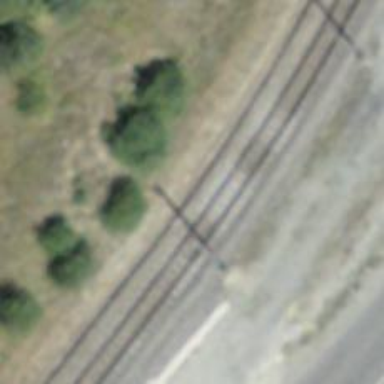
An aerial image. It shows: Narrow gauge railway with electrified contact lines.